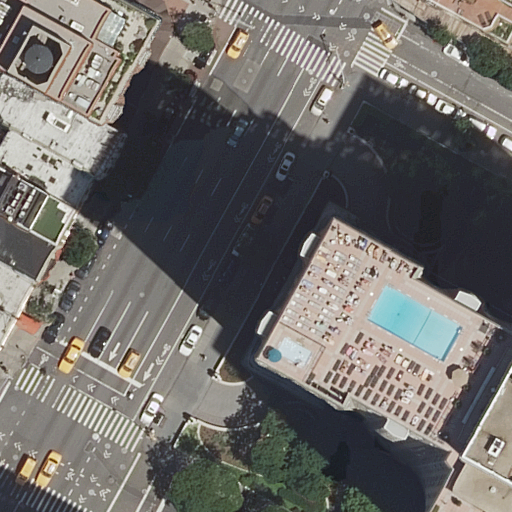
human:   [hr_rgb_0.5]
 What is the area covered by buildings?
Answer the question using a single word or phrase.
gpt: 2420m2

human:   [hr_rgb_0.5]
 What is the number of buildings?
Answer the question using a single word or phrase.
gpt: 8

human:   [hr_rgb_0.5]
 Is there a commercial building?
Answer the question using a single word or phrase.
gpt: no

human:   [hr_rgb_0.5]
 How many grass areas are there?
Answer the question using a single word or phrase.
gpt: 3

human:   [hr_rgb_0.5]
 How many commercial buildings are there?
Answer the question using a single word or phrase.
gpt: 0

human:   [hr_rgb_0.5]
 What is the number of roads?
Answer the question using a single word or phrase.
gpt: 11

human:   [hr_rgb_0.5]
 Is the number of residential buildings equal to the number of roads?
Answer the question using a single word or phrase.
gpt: no

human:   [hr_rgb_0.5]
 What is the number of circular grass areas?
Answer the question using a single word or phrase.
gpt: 0

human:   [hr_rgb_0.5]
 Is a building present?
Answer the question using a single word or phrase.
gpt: yes

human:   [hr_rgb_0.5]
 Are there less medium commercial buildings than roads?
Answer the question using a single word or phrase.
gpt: yes

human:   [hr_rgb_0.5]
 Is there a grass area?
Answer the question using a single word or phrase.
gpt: yes

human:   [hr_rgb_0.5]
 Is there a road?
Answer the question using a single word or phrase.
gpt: yes

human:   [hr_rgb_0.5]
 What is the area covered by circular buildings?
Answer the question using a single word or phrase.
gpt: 0m2

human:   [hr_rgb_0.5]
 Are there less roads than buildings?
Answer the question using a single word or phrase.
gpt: no

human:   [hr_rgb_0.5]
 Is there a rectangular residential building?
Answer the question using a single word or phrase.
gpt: yes

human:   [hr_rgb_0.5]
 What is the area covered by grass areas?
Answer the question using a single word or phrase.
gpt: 1469m2

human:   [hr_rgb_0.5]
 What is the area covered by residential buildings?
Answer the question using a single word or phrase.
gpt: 2420m2

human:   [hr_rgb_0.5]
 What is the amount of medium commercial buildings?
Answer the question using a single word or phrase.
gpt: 0

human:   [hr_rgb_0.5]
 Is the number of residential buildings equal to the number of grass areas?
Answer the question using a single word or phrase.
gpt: no

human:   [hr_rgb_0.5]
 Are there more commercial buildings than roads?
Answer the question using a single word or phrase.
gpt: no

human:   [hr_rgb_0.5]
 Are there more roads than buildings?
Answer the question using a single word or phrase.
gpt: yes

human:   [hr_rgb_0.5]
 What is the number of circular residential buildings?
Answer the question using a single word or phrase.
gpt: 0

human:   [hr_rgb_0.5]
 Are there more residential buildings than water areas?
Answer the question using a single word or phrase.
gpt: yes

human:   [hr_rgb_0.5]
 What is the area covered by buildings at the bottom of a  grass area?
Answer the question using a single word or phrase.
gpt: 202m2

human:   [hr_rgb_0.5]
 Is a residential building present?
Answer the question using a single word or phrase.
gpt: yes

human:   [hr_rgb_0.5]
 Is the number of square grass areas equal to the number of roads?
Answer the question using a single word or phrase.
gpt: no

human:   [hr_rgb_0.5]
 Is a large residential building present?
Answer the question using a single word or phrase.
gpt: yes

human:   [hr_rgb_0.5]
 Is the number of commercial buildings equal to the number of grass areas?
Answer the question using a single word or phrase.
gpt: no

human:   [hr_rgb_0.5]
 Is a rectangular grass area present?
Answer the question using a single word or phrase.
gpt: no

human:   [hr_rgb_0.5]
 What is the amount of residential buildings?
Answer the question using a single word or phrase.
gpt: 8

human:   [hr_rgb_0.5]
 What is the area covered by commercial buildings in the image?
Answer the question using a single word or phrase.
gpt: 0m2

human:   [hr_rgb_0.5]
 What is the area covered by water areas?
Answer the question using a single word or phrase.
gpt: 0m2

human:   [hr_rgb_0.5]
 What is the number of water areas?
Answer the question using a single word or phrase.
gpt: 0

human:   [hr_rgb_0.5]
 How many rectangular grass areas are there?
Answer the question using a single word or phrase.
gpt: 0

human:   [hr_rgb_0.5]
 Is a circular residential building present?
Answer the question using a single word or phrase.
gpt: no

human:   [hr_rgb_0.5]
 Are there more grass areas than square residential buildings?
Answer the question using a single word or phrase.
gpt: yes

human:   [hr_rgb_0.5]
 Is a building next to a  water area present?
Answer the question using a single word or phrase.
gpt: no

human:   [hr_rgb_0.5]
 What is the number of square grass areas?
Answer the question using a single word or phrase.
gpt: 0

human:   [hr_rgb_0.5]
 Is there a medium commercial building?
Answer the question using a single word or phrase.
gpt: no

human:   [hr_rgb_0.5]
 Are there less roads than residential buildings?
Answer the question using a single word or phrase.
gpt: no

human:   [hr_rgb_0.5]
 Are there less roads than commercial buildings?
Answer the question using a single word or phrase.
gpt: no

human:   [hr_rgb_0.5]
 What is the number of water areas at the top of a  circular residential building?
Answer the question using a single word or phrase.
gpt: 0

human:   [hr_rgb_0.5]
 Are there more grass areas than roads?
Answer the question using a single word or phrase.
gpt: no

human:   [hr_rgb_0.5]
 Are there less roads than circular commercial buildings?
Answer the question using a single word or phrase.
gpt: no

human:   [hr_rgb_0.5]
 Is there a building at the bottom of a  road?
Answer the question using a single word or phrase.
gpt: yes

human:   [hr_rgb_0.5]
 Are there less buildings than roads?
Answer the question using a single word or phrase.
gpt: yes

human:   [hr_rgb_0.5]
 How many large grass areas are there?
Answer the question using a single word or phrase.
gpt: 1

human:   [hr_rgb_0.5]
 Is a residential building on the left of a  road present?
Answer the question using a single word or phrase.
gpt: yes

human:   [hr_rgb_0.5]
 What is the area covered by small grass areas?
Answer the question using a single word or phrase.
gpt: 0m2

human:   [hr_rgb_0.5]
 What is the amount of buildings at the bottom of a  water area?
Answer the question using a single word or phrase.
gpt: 0

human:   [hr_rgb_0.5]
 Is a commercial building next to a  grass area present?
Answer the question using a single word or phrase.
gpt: no

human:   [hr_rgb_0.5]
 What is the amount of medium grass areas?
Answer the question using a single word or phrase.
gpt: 2

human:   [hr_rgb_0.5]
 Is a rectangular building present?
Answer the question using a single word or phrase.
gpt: yes

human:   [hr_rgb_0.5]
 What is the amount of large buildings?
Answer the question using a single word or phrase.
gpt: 1

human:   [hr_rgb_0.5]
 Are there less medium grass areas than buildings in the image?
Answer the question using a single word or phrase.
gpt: yes

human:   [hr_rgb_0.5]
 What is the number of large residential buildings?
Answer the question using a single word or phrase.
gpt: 1

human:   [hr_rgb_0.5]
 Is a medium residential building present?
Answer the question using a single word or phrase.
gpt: yes

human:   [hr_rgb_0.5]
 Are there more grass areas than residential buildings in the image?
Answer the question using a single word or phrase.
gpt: no

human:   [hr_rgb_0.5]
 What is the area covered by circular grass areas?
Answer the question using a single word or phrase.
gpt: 0m2

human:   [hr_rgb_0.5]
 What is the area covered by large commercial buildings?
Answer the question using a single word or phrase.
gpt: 0m2

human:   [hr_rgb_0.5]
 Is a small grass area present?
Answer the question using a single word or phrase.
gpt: no

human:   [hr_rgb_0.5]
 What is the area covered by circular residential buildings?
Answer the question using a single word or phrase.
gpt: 0m2

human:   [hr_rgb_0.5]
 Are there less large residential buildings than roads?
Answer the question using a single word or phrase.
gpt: yes

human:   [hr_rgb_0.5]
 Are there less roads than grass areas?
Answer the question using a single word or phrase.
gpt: no